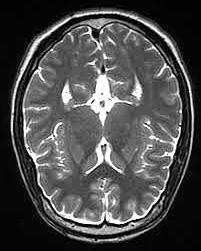
Label: notumor